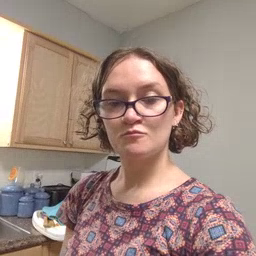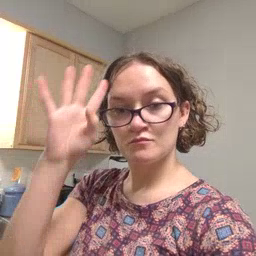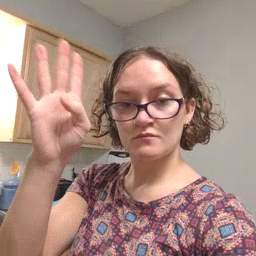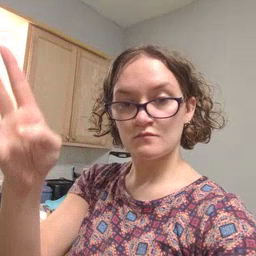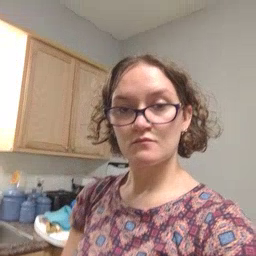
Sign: pretend